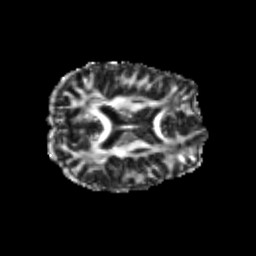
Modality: FA
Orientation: axial
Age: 24
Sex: male
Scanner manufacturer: siemens
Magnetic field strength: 3 T
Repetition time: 3.5 s
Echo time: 0.104 s